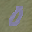
Label: 0